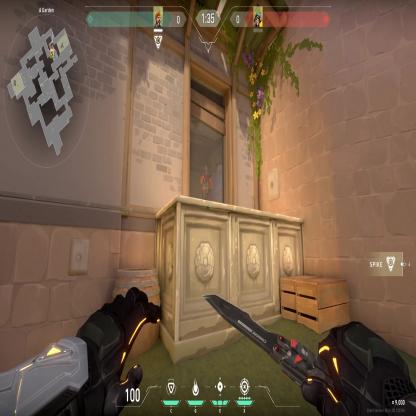
Label: enemy